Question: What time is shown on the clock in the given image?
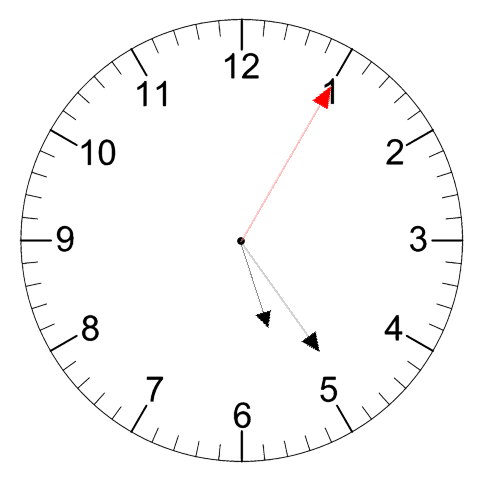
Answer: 05:24:05